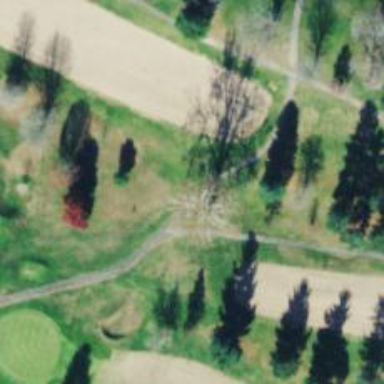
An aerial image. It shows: Pathway for golfing.